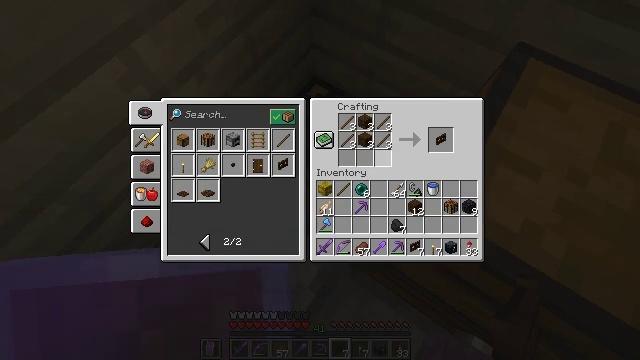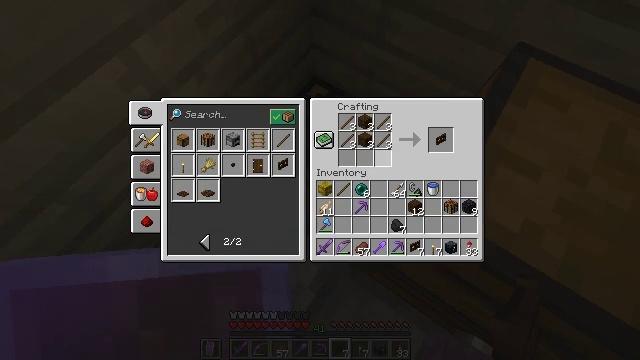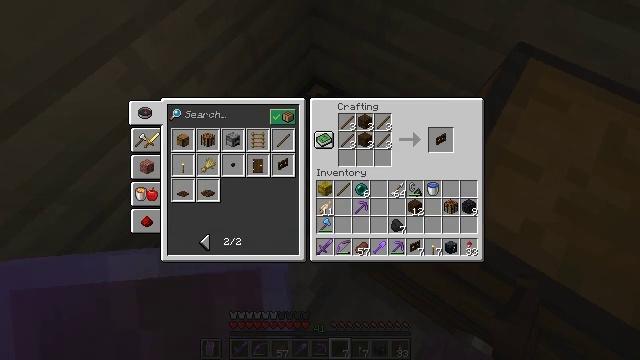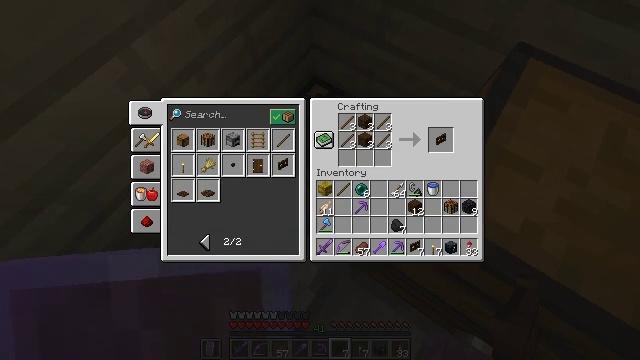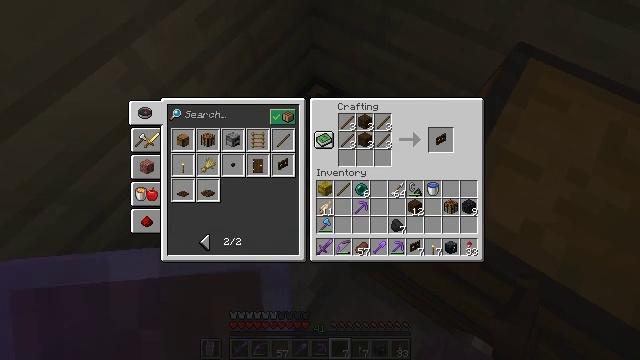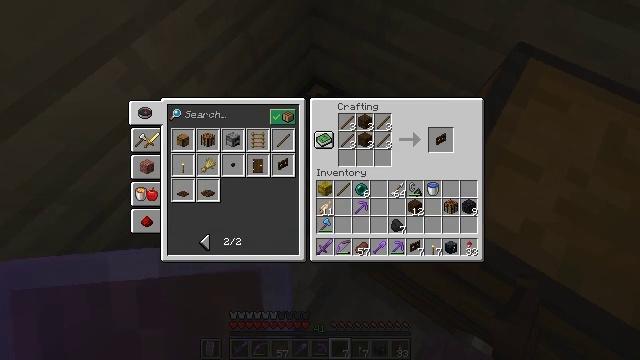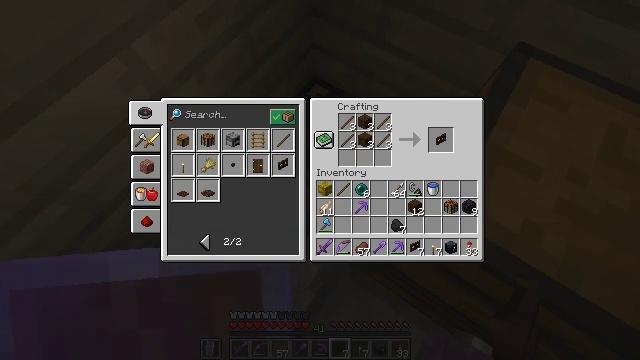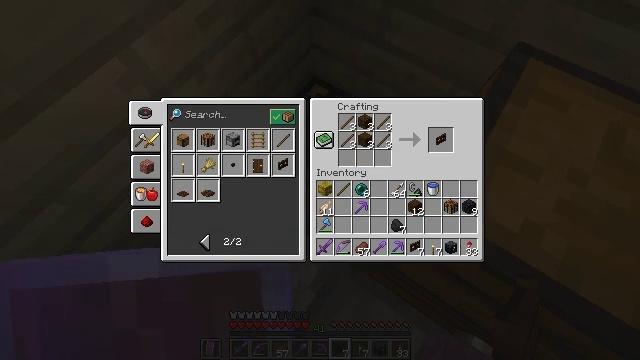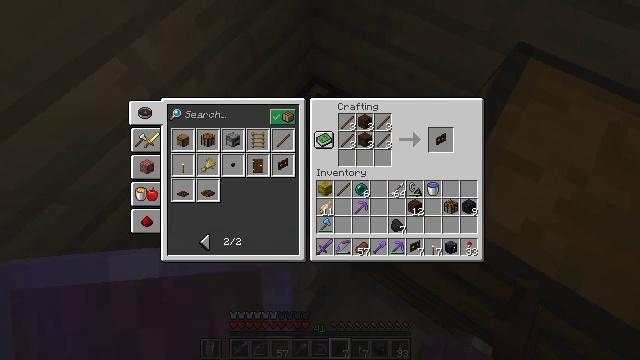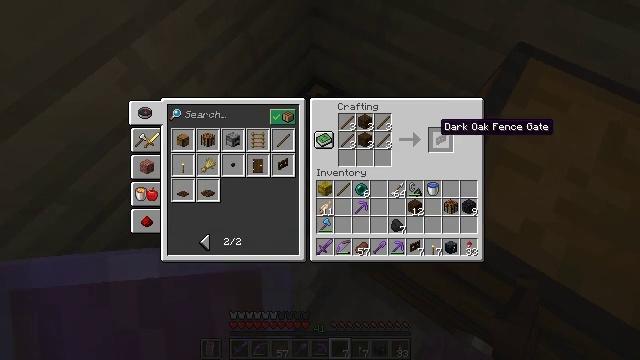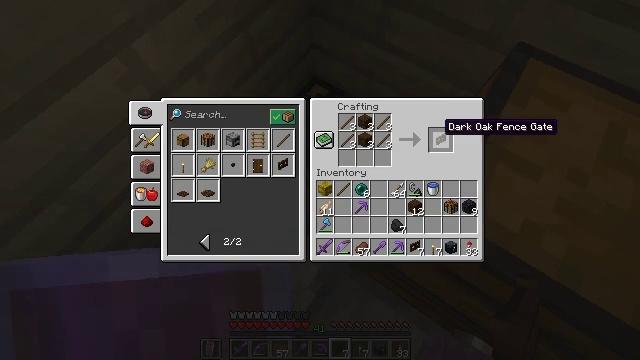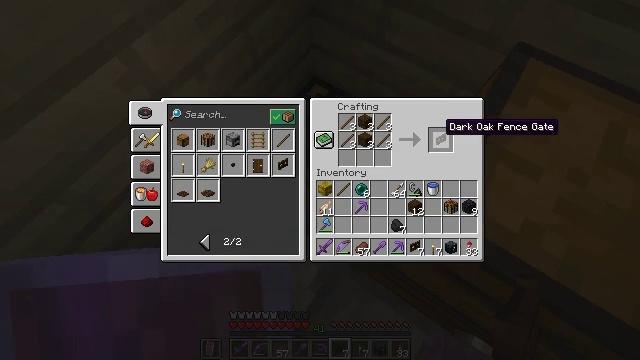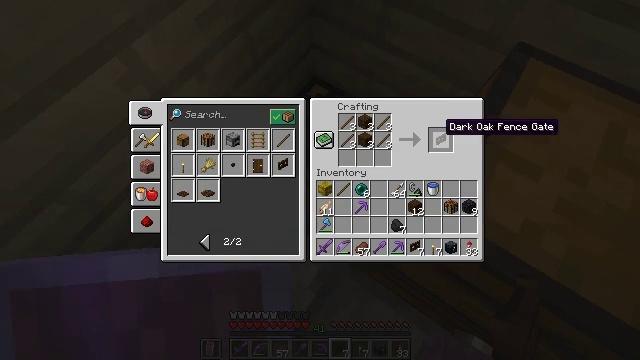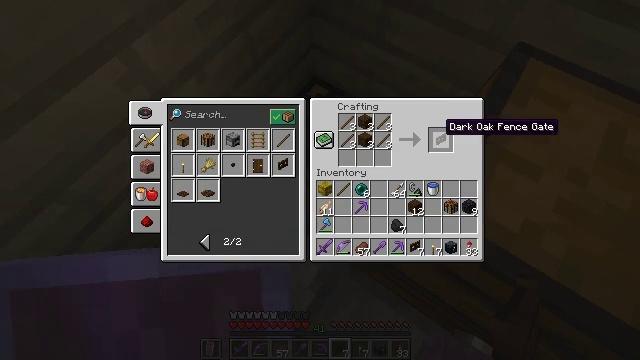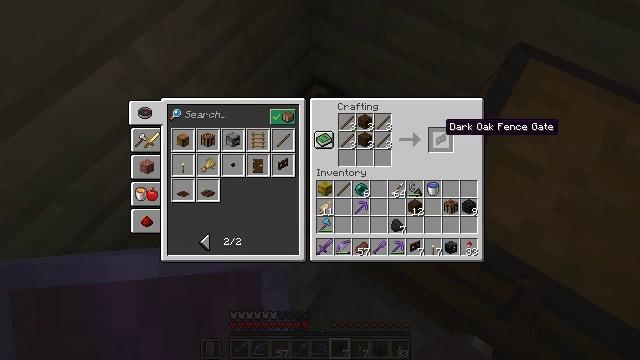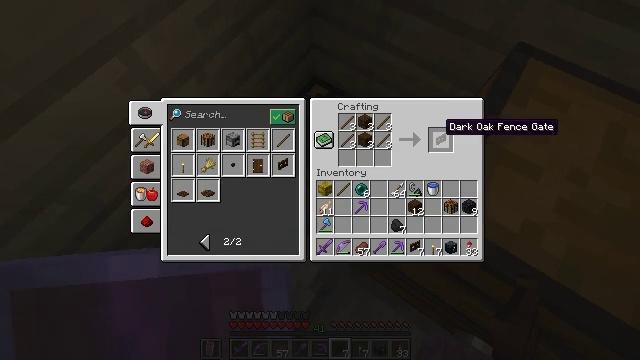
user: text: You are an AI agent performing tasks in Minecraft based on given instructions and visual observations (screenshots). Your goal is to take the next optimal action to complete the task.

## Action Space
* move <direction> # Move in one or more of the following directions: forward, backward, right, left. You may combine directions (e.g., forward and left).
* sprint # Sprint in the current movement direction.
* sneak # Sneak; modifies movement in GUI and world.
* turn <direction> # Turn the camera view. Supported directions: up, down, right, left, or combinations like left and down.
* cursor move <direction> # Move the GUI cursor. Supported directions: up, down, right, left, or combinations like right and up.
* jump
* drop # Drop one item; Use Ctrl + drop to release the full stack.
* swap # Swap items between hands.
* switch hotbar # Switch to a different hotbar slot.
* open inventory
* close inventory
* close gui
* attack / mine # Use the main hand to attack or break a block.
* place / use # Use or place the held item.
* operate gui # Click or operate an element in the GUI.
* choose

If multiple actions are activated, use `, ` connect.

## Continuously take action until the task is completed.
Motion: motion action
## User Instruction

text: Combine dark oak planks and sticks to make a dark oak fence gate.
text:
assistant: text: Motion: sneak
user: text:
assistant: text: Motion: sneak, turn right
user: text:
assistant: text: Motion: sneak, turn right
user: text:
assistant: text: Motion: sneak, turn right
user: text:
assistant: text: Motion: sneak
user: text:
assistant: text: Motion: sneak
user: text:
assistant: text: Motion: sneak
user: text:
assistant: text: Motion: sneak
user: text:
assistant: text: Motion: sneak, turn right
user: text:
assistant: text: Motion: sneak
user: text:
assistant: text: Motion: sneak
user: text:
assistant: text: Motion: sneak
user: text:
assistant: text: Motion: sneak
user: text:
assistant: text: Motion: sneak
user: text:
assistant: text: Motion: sneak
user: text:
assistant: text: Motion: sneak
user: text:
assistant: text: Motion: sneak
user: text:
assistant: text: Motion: sneak
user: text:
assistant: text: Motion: sneak
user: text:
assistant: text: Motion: sneak, attack / mine
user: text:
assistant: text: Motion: sneak, attack / mine
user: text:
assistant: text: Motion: sneak, attack / mine
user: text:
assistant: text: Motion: sneak, attack / mine
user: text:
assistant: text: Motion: sneak, attack / mine
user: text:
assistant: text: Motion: sneak, attack / mine